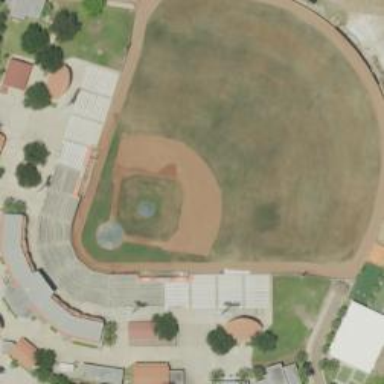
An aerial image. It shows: Stadium used for baseball.